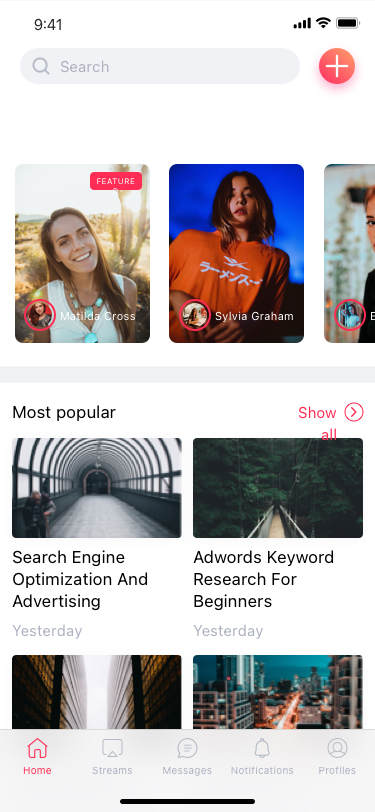
Text in this UI design:
Yesterday
Adwords Keyword Research For Beginners
Adwords Keyword Research For Beginners
Yesterday
Search Engine Optimization And Advertising
Search Engine Optimization And Advertising
Most popular
Show all
Matilda Cross
Sylvia Graham
Evelyn Barker
Featured
Search